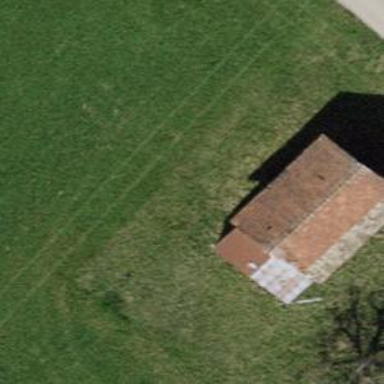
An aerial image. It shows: Shed.